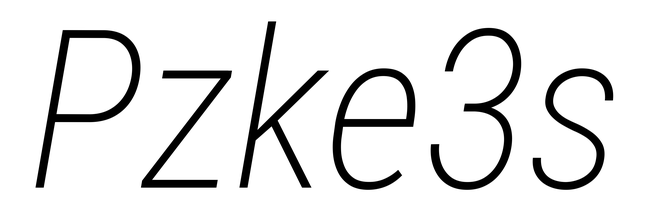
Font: Roboto-Italic_Condensed_ExtraLight_Italic